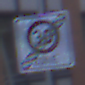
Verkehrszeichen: EndeZone30
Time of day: SunriseSunset
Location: Outdoor (Urban)
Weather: Clear
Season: NotSpecified
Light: Natural